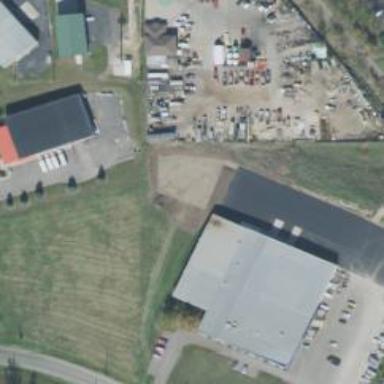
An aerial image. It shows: Retail building.